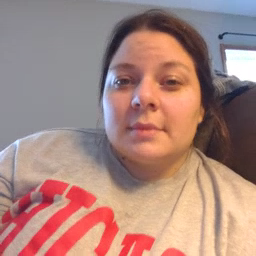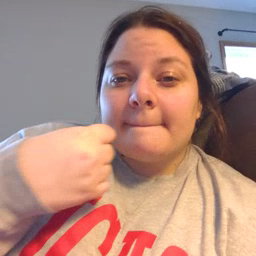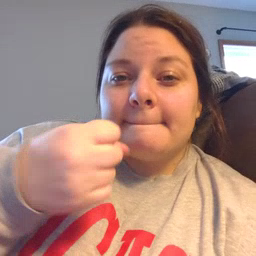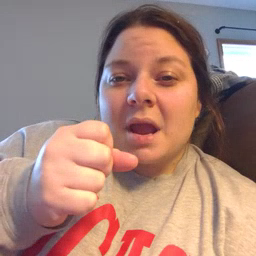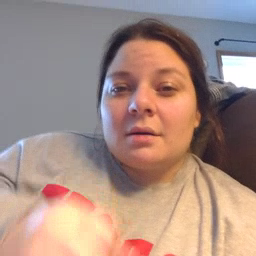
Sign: make